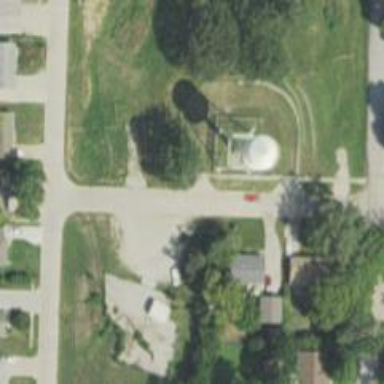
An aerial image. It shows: Water tower that is man-made.